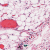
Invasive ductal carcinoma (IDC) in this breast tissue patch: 1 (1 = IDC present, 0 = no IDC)